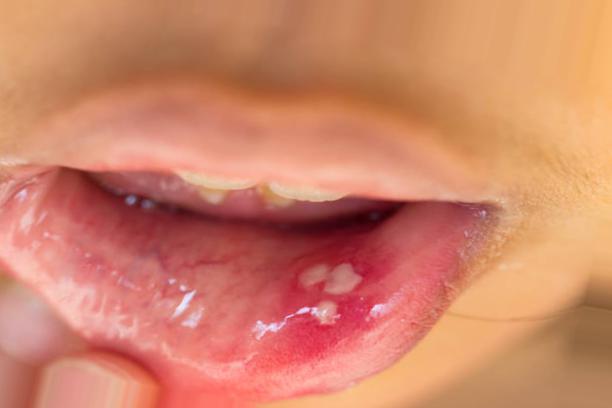
Condition: Mouth Ulcer